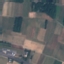
Label: PermanentCrop